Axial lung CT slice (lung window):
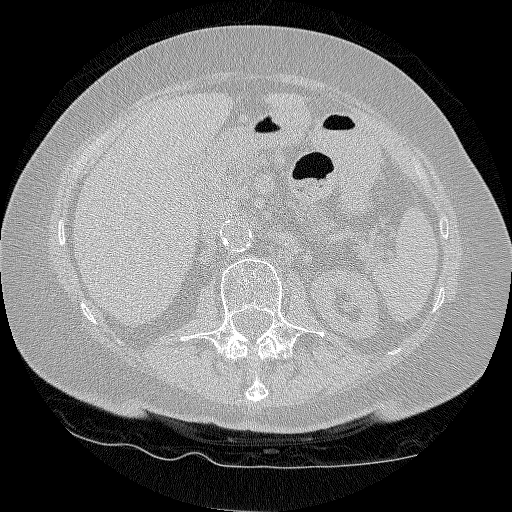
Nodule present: no